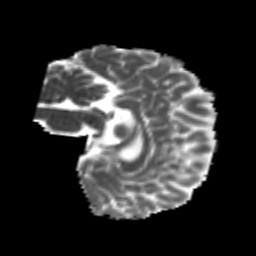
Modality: MD
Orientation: sagittal
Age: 21
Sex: female
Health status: healthy
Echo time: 0.074 s